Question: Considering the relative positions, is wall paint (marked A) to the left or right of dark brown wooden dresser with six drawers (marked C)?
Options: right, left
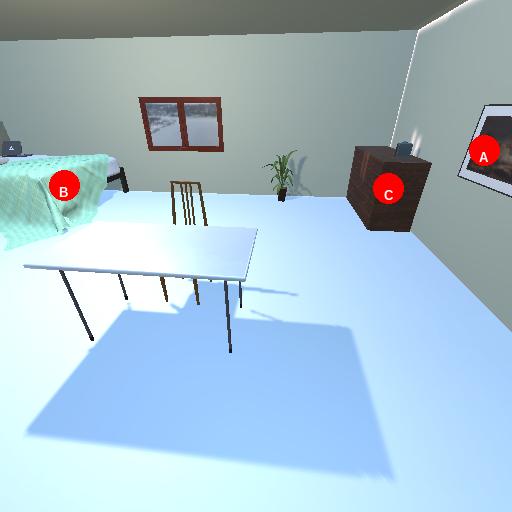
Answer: right